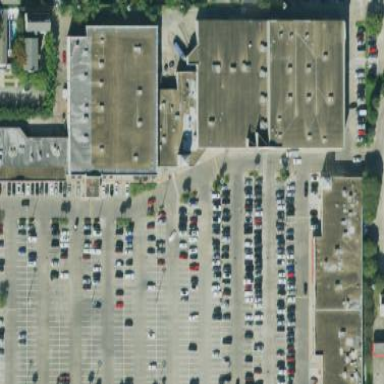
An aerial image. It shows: Retail area.